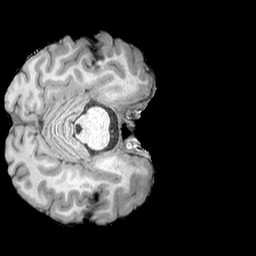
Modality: T1w
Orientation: axial
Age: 20
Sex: male
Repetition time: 2.3 s
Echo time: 0.0226 s